Question: I have multiple divs added dynamically. The class name is given as "result_"+id where the id is from database table.
'''
<div class="result_137">Gaurab Dahal</div>
<div class="result_138">saurab dahal</div>
'''
---

How can I write the click event so that it can adddress the div on which it is clicked.
for example I can write the css like below to address all the divs that has classname starting with the string "result".
'''
div[class^="result"]{
padding:5px;
width:490px;
background: rgba(204,204,204,0.5);
font: 12px arial, verdana, sans-serif;
}
'''
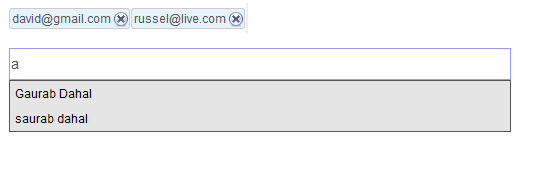
Answer: For dynamically added div you need to us <URL> for binding event. You can delegate event to doucment or to parent element of dynamically added elements.
<URL>
'''
$(document).on('click', 'div[class^=result]', function(){
alert($(this).text());
});
'''